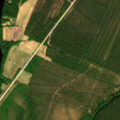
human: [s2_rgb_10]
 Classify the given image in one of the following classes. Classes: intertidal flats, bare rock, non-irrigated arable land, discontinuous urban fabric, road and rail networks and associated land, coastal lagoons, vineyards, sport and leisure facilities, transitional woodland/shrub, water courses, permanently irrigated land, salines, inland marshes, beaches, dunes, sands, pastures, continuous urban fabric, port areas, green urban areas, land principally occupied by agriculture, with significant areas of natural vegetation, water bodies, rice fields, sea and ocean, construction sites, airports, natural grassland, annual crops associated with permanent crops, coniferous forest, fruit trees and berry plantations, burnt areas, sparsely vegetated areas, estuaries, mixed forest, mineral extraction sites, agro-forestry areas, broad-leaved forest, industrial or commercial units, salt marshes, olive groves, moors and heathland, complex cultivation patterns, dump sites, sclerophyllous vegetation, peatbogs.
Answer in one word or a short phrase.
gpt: land principally occupied by agriculture, with significant areas of natural vegetation, mixed forest, transitional woodland/shrub, water courses